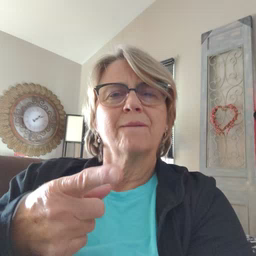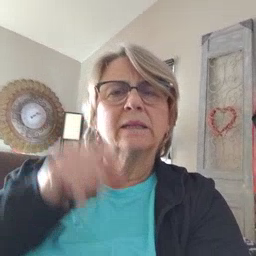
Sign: fast